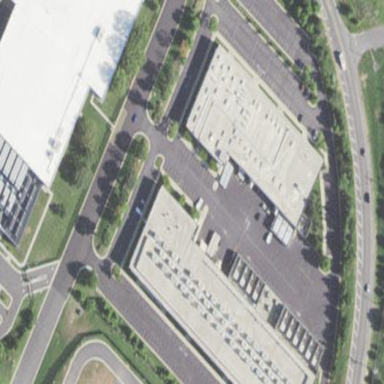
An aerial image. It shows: Data center building.